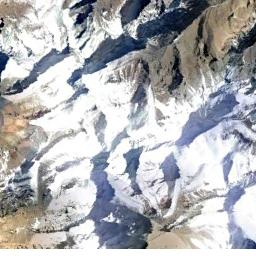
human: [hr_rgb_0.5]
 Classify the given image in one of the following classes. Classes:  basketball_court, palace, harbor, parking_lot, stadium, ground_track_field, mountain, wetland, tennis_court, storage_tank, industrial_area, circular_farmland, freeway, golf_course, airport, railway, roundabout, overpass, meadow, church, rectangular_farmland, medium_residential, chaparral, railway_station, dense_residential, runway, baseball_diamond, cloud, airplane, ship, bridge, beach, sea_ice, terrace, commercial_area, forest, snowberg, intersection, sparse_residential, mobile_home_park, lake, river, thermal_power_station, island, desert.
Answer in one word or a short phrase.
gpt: snowberg